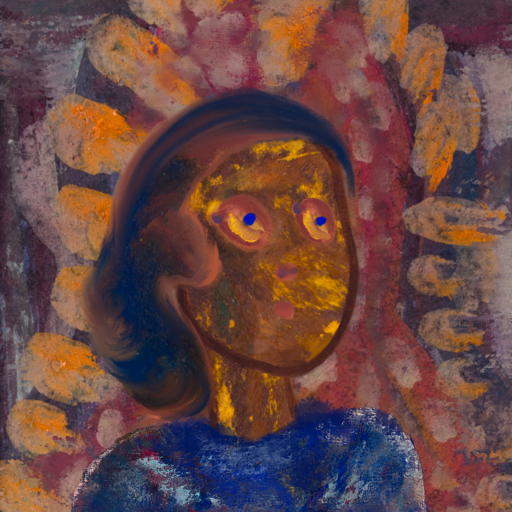
Background: Doll, Head And Neck Side: Comrade, Face Side: Mother_And_Son_Son, Bust: Irani, Hair Side: Mother_And_Son_Son, Head Accessory: Blank, Second Necklace: Blank, Necklace: Blank, Baby: Blank